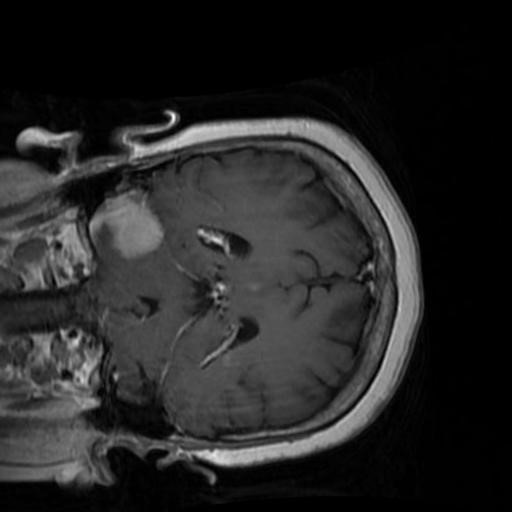
Label: brain_menin